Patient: sex M, age 61
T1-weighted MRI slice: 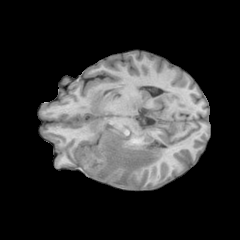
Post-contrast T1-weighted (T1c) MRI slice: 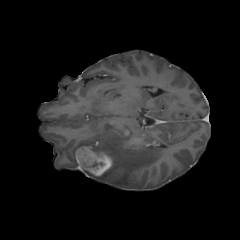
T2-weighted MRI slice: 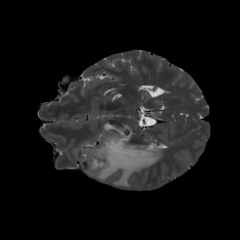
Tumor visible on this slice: yes
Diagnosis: Glioblastoma, IDH-wildtype
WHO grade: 4